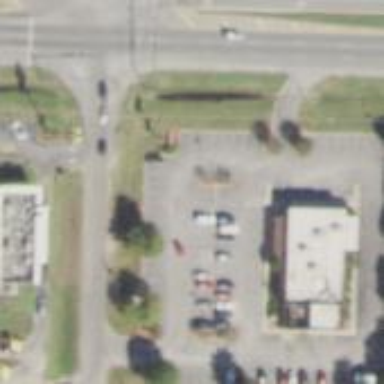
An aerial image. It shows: Parking space.